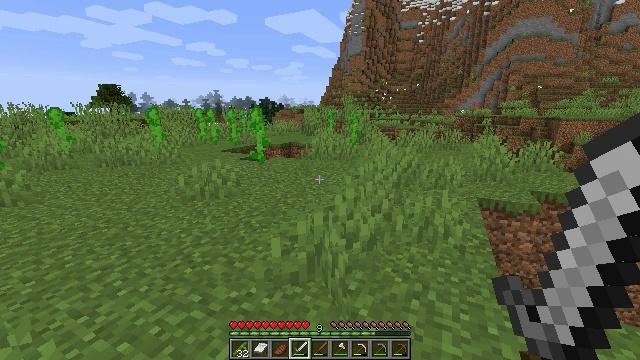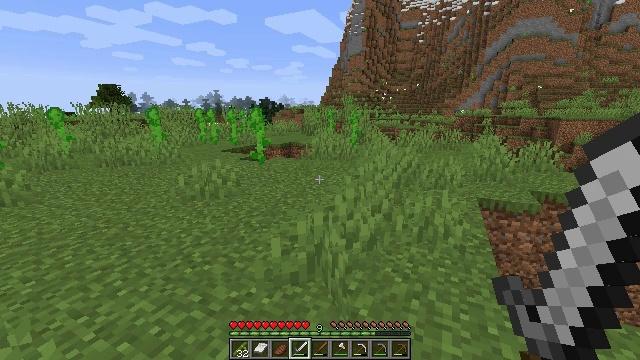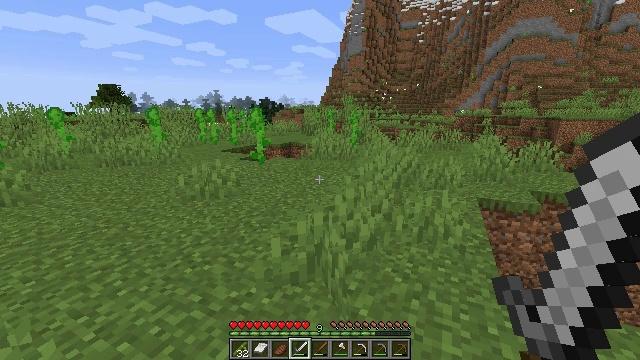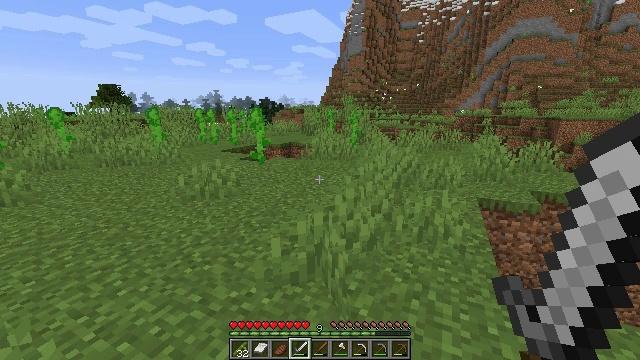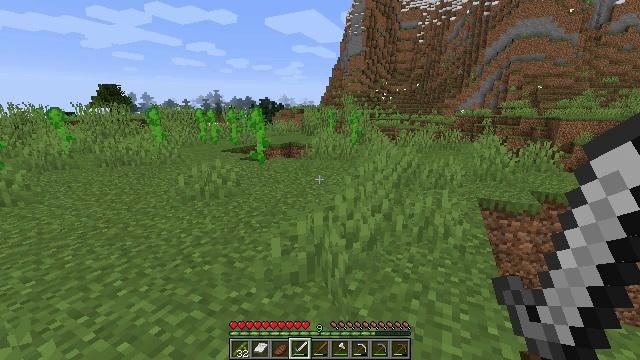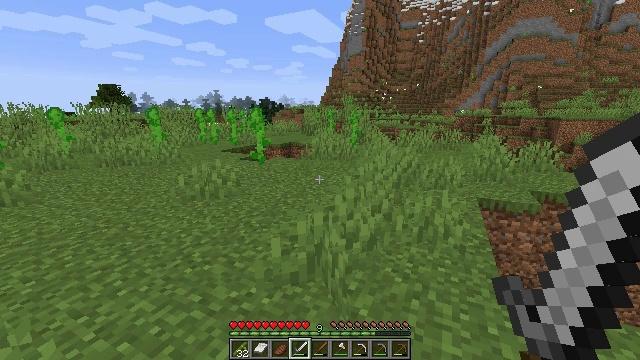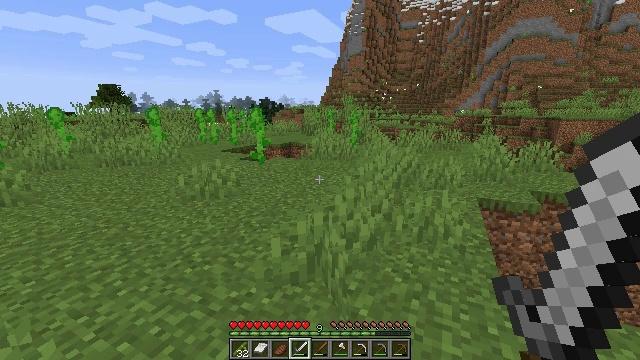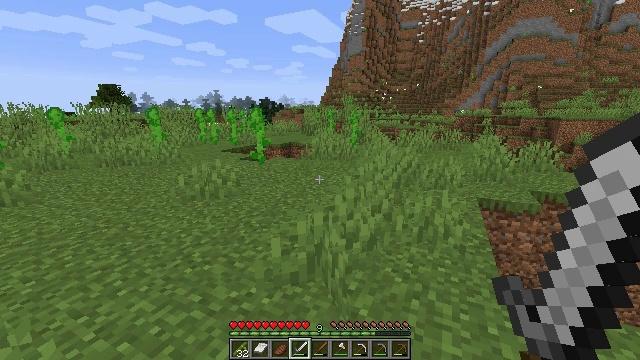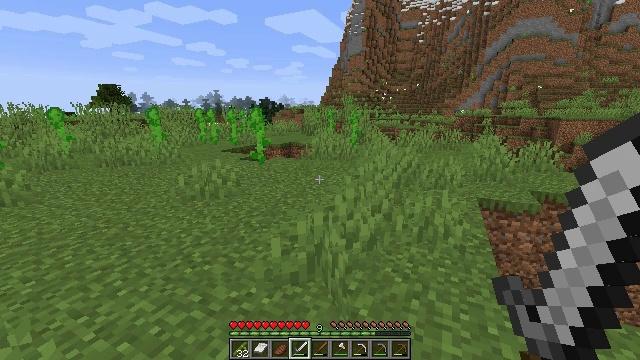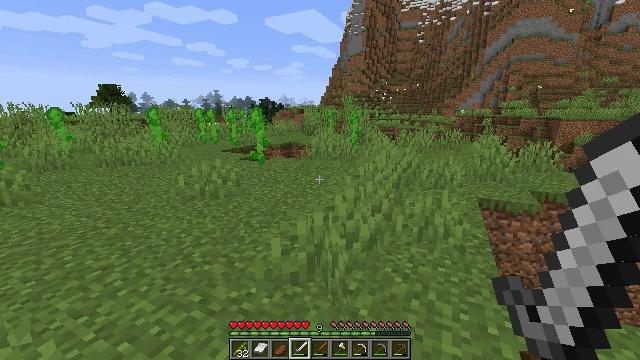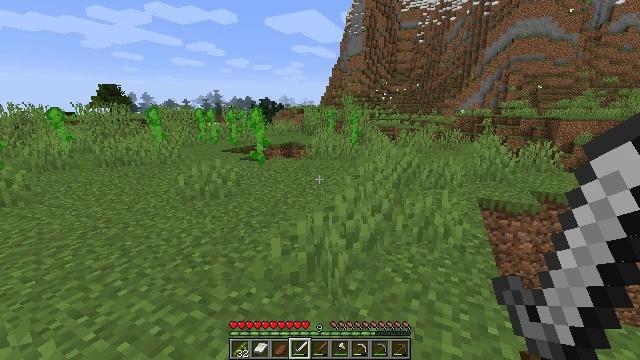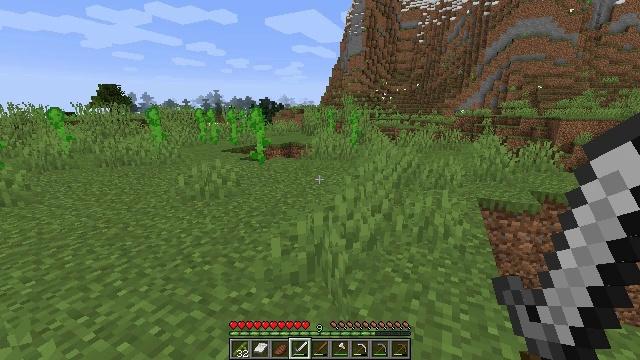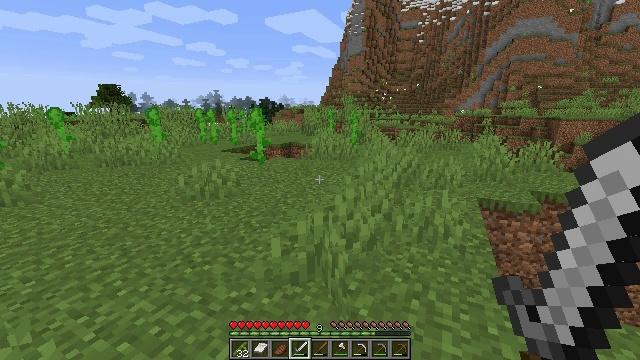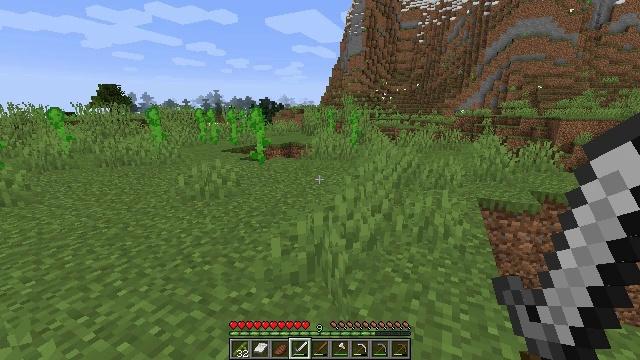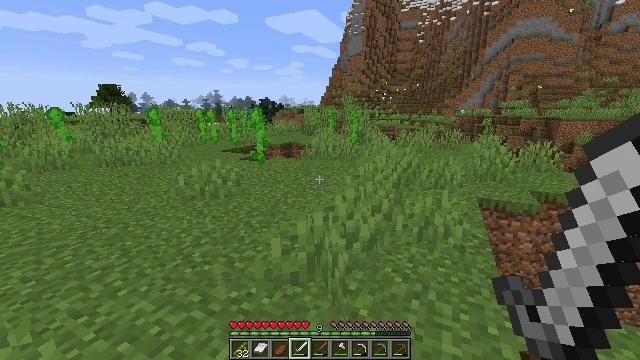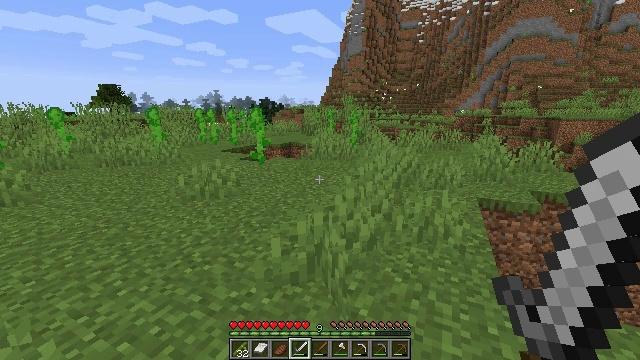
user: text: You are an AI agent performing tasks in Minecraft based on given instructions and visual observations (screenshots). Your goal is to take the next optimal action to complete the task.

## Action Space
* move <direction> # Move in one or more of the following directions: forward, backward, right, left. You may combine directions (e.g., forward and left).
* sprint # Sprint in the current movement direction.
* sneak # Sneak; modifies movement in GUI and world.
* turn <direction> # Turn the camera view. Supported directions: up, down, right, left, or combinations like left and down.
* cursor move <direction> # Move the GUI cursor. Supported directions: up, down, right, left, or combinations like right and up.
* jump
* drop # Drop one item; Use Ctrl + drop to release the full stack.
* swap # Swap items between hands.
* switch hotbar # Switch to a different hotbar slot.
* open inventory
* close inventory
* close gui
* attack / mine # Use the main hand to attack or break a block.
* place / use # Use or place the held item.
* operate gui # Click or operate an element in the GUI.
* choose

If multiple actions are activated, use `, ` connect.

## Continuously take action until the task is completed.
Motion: motion action
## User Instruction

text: Break the sweet berry bush to collect berries.
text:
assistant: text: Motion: no_op
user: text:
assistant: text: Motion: no_op
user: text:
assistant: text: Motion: no_op
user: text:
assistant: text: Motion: no_op
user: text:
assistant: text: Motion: no_op
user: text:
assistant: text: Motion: no_op
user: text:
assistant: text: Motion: no_op
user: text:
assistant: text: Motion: no_op
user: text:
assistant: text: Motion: no_op
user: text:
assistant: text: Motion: no_op
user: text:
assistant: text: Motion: no_op
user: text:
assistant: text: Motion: no_op
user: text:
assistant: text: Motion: no_op
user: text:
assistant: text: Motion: no_op
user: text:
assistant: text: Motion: no_op
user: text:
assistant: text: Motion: no_op
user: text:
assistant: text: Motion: no_op
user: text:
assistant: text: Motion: no_op
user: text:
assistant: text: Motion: no_op
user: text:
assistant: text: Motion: no_op
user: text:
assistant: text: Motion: no_op
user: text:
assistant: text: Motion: no_op
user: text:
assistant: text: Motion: no_op
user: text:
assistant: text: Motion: no_op
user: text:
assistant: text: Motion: no_op
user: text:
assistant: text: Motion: no_op
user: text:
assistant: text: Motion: no_op
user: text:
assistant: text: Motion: no_op
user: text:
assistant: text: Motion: no_op
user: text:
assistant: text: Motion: no_op